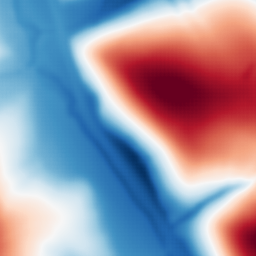
Category: multiscale
Decomposition family: dog
Decomposition parameters: sigma_low: 3
sigma_high: 100
Upsampling method: sinc_hamming
Upsampling parameters: scale: 2
kernel_size: 4
Upsampling scale: 2